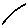
Label: line